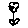
Label: flower